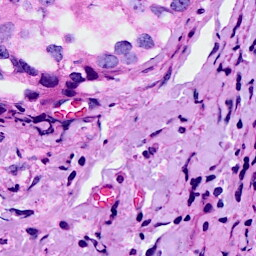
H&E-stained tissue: Breast